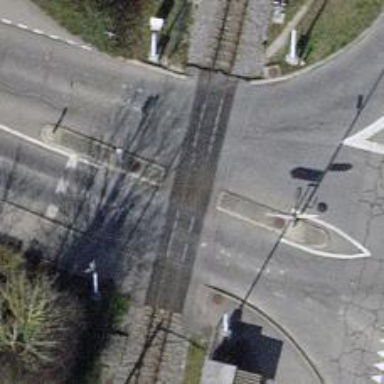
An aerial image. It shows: Level crossing with double half barrier.